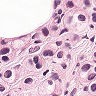
Metastatic tissue present: yes